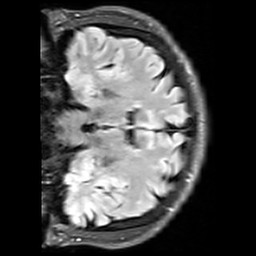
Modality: FLAIR
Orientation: coronal
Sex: male
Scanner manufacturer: siemens
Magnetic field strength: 3 T
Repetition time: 10 s
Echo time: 0.09 s